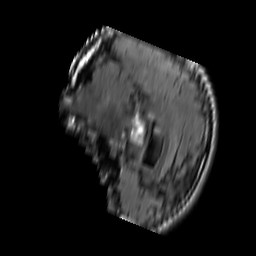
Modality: FLAIR
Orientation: sagittal
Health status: ill
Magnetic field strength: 3 T